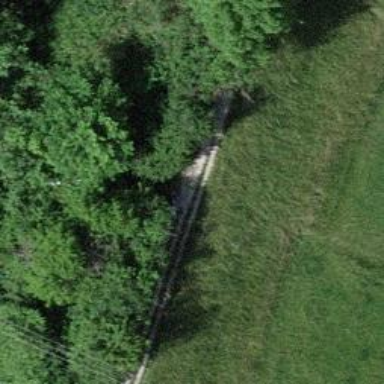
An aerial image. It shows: Path with excellent visibility winding through the ground embankment.